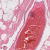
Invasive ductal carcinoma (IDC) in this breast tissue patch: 0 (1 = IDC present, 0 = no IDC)